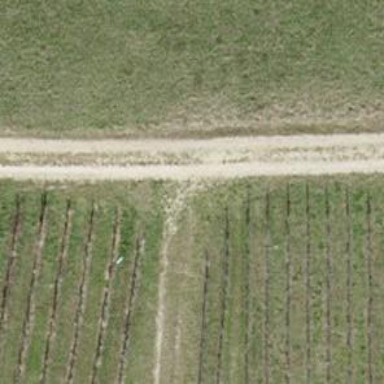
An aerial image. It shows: Grass track with Grade 4 tracktype.